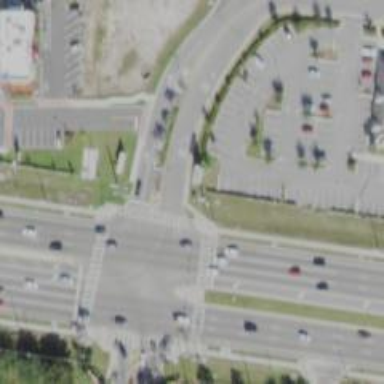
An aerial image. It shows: Marked crossing on footway.